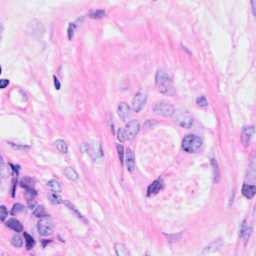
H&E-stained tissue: Breast